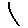
Label: line